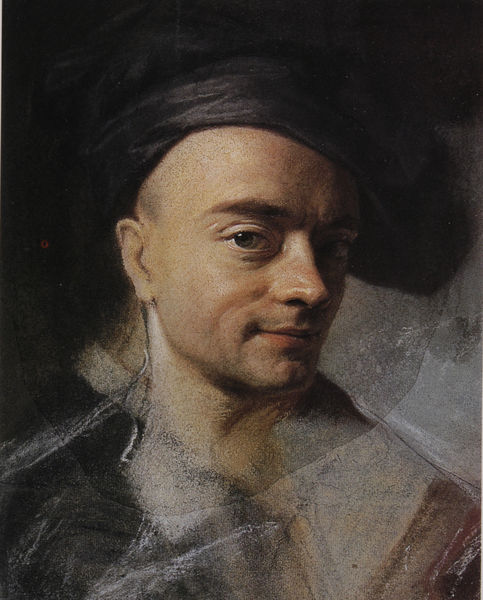
Titel: Autoportrait, Selbstporträt
Künstler: Maurice Quentin de La Tour
Standort: Saint-Quentin
Institution: Musée Antoine Lécuyer
Schlagwörter: blau, dunkel, gemälde, haut, kopf, mann, schatten, weiß, braun, brust, frau, grau, hell, hut, licht, mund, nase, ohr, ohrring, pastell, profil, schwarz, skizze, stirn, blick, rot, schleier, tuch, hochformat, malerei, jung, kappe, mütze, augen, gesicht, kleidung, kragen, mensch, rahmen, bildnis, hals, herr, portrait, porträt, öl, auge, gewand, augenbrauen, kinn, kontrast, lippen, renaissance, schräg, schulter, schultern, schön, kopfbedeckung, lächeln, wangen, man, studie, kopftuch, glatze, homme, marron, maler, lciht, dreiviertelansicht, selbstporträt, lachen, groß, künstler, noir, tete, selbstbildnis, leinwand, heiter, entwurf, braue, barett, selbstportrait, verschwommen, halbprofil, verwischt, halb, antlitz, freundlich, unfertig, turban, peinture, verschattet, fraben, restauration, rembrand, réalisme, visage, tableau, gewandt, frans hals, rasur, la tour, bonnet, regard, de la tour, spielgel, licht#, fixieren, oeuil